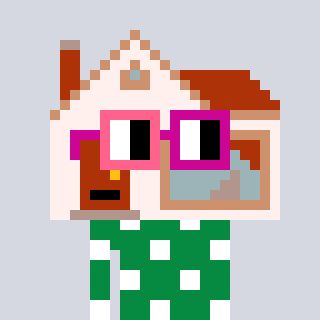
a pixel art character with square pink and red glasses, a house-shaped head and a green-colored body on a cool background